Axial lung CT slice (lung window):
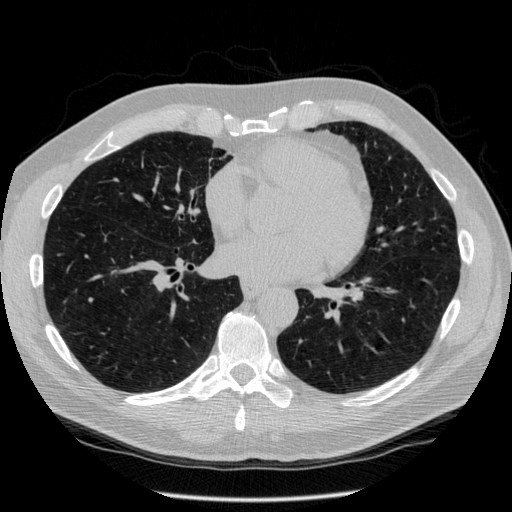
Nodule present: no